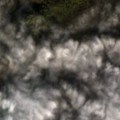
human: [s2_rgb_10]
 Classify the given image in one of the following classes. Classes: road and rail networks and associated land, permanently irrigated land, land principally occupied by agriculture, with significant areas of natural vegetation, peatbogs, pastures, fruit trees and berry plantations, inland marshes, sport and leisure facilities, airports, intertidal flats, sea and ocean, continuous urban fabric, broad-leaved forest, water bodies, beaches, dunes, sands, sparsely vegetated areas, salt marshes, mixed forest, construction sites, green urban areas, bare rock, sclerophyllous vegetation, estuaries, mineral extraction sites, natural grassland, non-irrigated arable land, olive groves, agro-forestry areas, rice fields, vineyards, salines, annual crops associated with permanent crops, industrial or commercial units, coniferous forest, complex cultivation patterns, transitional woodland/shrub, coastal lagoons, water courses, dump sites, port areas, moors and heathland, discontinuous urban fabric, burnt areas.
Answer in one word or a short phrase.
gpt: complex cultivation patterns, broad-leaved forest